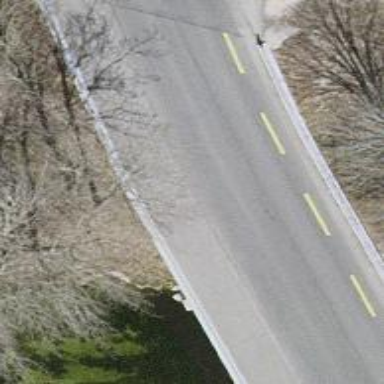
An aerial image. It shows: Secondary road bridge with asphalt surface. There is cycle track on the left side of the road.